Question: I want to fetch the avatar picture of the person who sends the message through a Discord bot. Like the author of the message.
This is my code:
'''
case 'embed':
const embed = new Discord.MessageEmbed()
.setAuthor('From ${message.author.username}', message.author.avatarURL)
.setDescription("My Description");
message.channel.send(embed);
break;
'''
It returns the author's username correctly through 'message.author.username' but when I am using 'message.author.avatarURL' it's not returning anything. I had tried to use 'message.author.defaultAvatarURL' and it works perfectly. But I don't know why avatarURL doesn't show up anything.

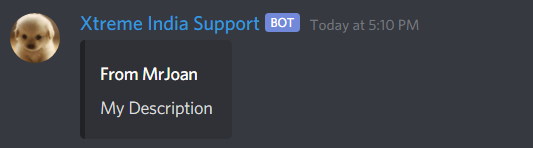
Answer: In discord.js v12 <URL>. Here's an example:
'''
.setAuthor('From ${message.author.username}', message.author.avatarURL())
.setAuthor('From ${message.author.username}', message.author.displayAvatarURL())
'''